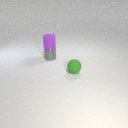
small gray metal cylinder below small purple rubber cylinder